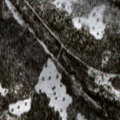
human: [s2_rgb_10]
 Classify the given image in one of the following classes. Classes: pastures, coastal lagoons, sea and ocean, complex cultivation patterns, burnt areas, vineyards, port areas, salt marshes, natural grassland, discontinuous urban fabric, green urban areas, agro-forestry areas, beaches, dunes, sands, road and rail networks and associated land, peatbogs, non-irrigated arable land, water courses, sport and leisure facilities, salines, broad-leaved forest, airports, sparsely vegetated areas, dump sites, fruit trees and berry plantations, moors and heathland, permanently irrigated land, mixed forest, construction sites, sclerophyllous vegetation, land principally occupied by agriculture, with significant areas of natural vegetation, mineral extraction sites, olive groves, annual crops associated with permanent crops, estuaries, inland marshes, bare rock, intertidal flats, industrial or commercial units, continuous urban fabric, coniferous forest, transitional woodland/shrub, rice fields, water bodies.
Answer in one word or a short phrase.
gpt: coniferous forest, mixed forest, transitional woodland/shrub